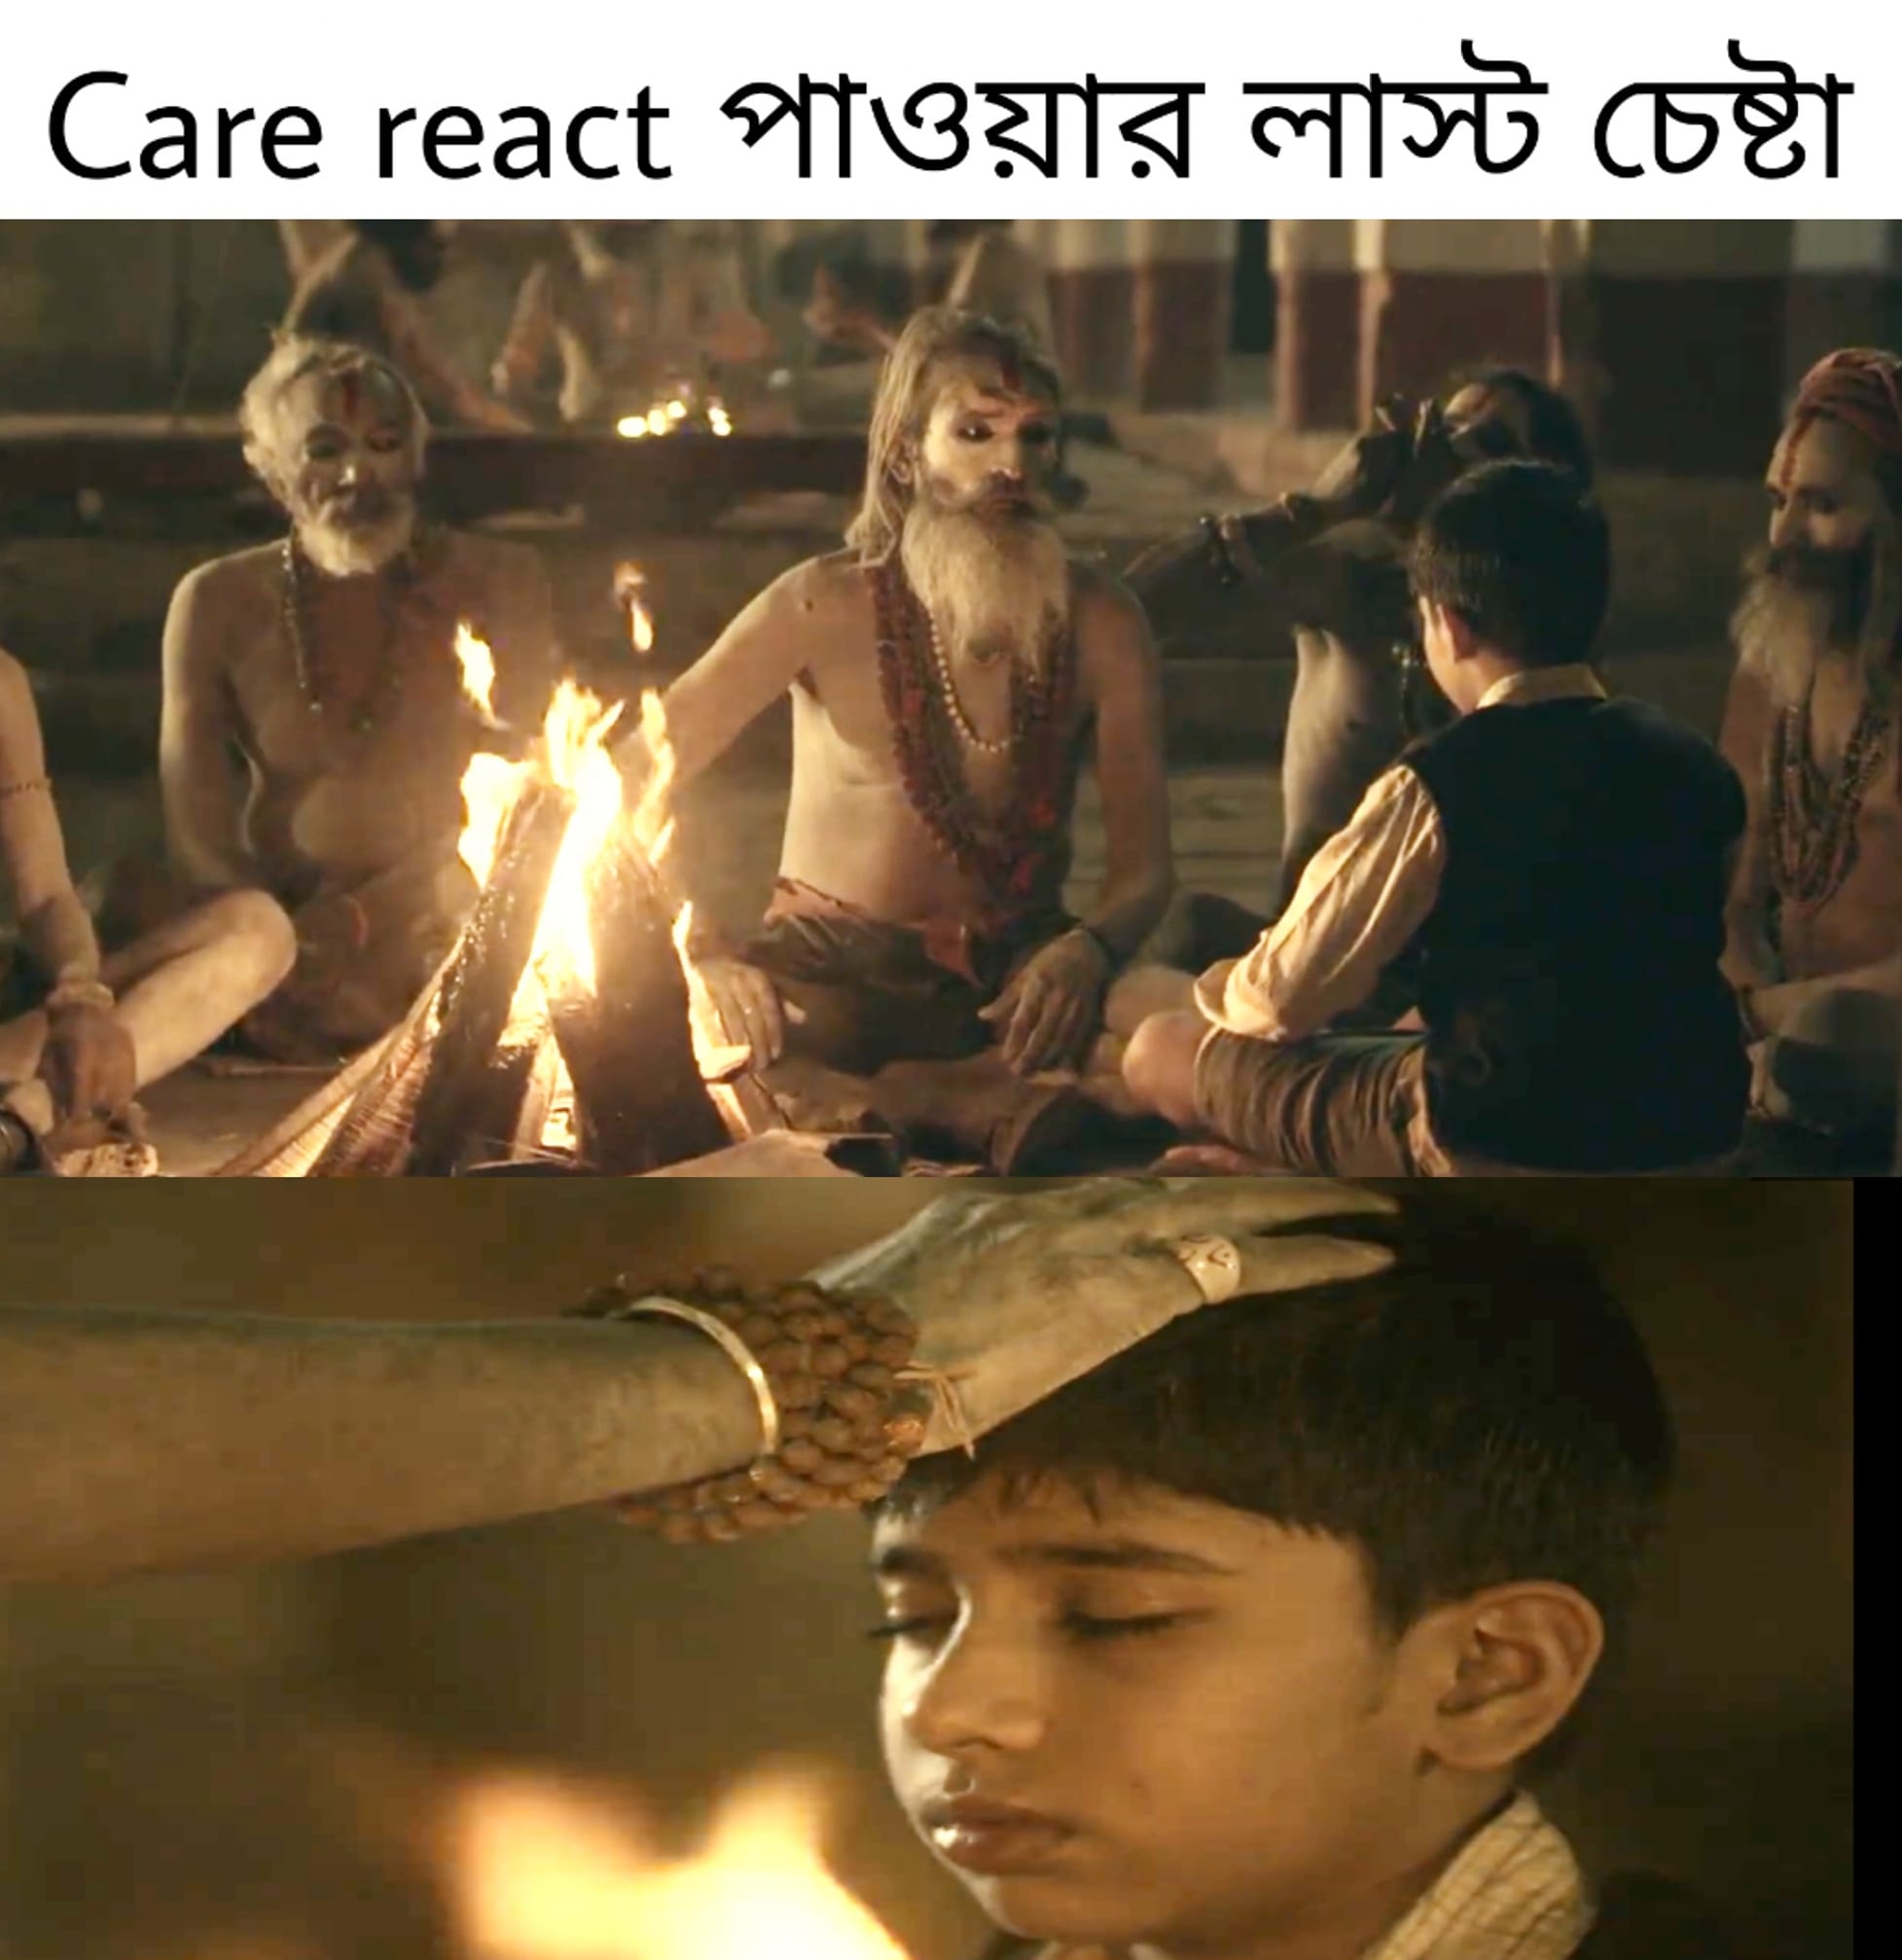
Caption: Care react   পাওয়ার লাস্ট চেষ্টা
Label: non-hate